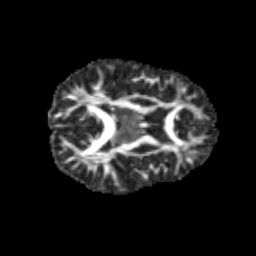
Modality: FA
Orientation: axial
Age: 12
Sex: female
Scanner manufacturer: siemens
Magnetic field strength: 3 T
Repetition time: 3.8 s
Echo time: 0.07 s